Question: I have a requirement where i have more than 1 horizontal scrolls in an app (in the image Red, Green and blue). Is it possible to achieve this via the new Recycler view or i have to simply use the horizontal scroll view. I tried to implement two recycler views one below the other in the same xml but only one showed up and the other didnt. It would be great if you could link me up to some tutorials.
XML LAYOUT
'''
<RelativeLayout xmlns:android="http://schemas.android.com/apk/res/android"
xmlns:tools="http://schemas.android.com/tools" android:layout_width="match_parent"
android:layout_height="match_parent" android:paddingLeft="@dimen/activity_horizontal_margin"
android:paddingRight="@dimen/activity_horizontal_margin"
android:paddingTop="@dimen/activity_vertical_margin"
android:paddingBottom="@dimen/activity_vertical_margin" tools:context=".MainActivity">
<android.support.v7.widget.RecyclerView
android:id="@+id/recycler_view"
android:scrollbars="horizontal"
android:layout_width="match_parent"
android:layout_height="wrap_content"/>
<android.support.v7.widget.RecyclerView
android:id="@+id/second_recycler_view"
android:scrollbars="horizontal"
android:layout_width="match_parent"
android:layout_height="wrap_content"
android:layout_below="@id/recycler_view"
/>
</RelativeLayout>
'''
The MainActivity Class
'''
public class MainActivity extends ActionBarActivity {
private RecyclerView recyclerView,secondRecyclerView; //myRecyclerView was its name
private RecyclerView.Adapter adapter,adapter2;
private RecyclerView.LayoutManager layoutManager,layoutManager2;
@Override
protected void onCreate(Bundle savedInstanceState) {
super.onCreate(savedInstanceState);
setContentView(R.layout.activity_main);
recyclerView = (RecyclerView) findViewById(R.id.recycler_view);
secondRecyclerView = (RecyclerView) findViewById(R.id.second_recycler_view);
layoutManager = new LinearLayoutManager(this,LinearLayoutManager.HORIZONTAL,false);
layoutManager2 = new LinearLayoutManager(this,LinearLayoutManager.HORIZONTAL,false);
recyclerView.setLayoutManager(layoutManager);
recyclerView.setHasFixedSize(true);
secondRecyclerView.setLayoutManager(layoutManager2);
secondRecyclerView.setHasFixedSize(true);
// DaTA to be populated in the app
// same data is used
Constants.demoDatas = new ArrayList<DemoData>();
for (int i = 0;i < Constants.backgroundImages.length ;i++){
Constants.demoDatas.add(new DemoData(Constants.backgroundImages[i]));
}
adapter = new RecyclerAdapter(Constants.demoDatas,this);
adapter2 = new SecondRecyclerAdapter(Constants.demoDatas,this);
recyclerView.setAdapter(adapter);
secondRecyclerView.setAdapter(adapter2);
}
'''

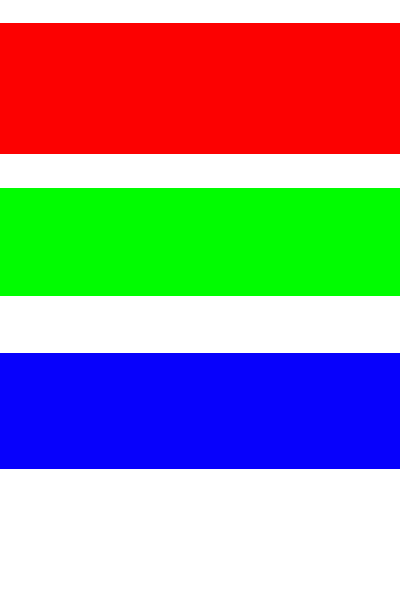
Answer: It's a <URL>. Somehow, wrap_content it's not working with RecyclerView. You could implement a custom LayoutManager or set the height programatically. I've been using this last option, but I don't like it really much. Let's hope it's fixed soon.
UPDATE: Also, <URL> solves the problem implementing the custom LayoutManager for you.
UPDATE 2: This is now fixed using Android Support Library 23.2 and above as you can read <URL>